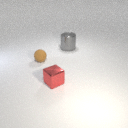
small red metal cube in front of small brown rubber sphere